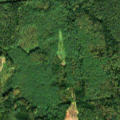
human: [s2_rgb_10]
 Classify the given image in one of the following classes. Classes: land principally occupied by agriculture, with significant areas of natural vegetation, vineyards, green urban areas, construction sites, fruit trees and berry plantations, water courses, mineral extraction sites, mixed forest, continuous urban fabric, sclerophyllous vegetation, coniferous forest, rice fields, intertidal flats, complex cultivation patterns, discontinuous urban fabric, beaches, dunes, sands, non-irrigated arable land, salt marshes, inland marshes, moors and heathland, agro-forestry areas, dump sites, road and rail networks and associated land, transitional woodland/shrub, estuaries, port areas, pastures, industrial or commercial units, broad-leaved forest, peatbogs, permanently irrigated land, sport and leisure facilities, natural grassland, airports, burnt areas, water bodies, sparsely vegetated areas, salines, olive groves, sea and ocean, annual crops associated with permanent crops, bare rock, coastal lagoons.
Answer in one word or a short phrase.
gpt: broad-leaved forest, coniferous forest, mixed forest, transitional woodland/shrub